Question: I am developing iOS an app which will gather big amounts of data from several sources (up to tens of thousands of objects, but simple objects, no images) and save it to my own database using core data. I then analyse this data and display the results to the user.
I want to know if there is any benefit to using a Main Queue Nsmanagedobjectcontext or if it is enough that I use a private one.
I also want to know what the benefit is of having several NSManagedObjectContext or if one is enough?
The concurrency model i am using currently only has one private queue nsmanagedobjectcontext connected to a persistant store coordinator. All the data analysis is performed on the private queue and then I simply pass the analyzed data to the main queue to display it. On older devices (iPhone 4) my application can sometimes crash when too much data is being loaded (i.e. downloaded from the external databases) at the same time, is this related to my choice of concurrency model?

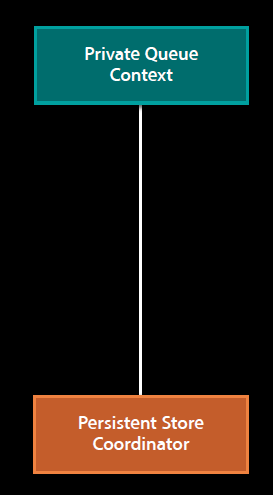
Answer: Your current approach sounds fine. You only need a main thread context if you want the main thread to interact with the data, and in your case you don't so that's fine.
Your memory management is effectively unrelated and is more tied to how many things you have going on at once (it sounds like one) and how many objects you try to keep in main memory at any one time (it sounds like many) instead of faulting them out to the data store. This is what you need to look at / work on. Instruments can help you see how many objects you're keeping in memory.
At least call 'refreshObject:mergeChanges:' with 'NO' for merge changes to fault out any objects that you aren't using.
Also, remember that you're working on a mobile device and that processing 'up to tens of thousands of objects' is a job better handled by a server...